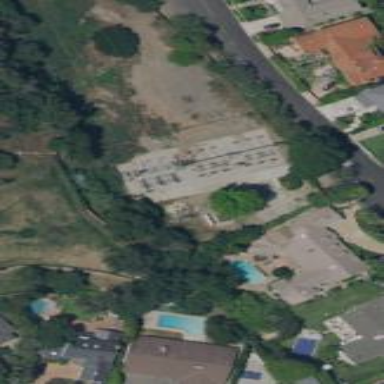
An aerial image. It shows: Outdoor power substation at the transition level.